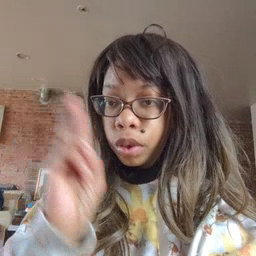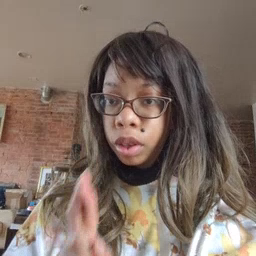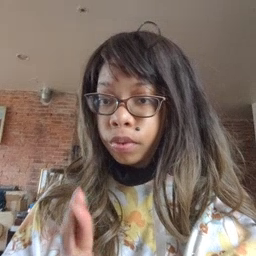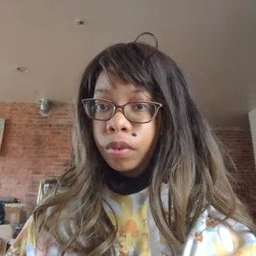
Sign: refrigerator